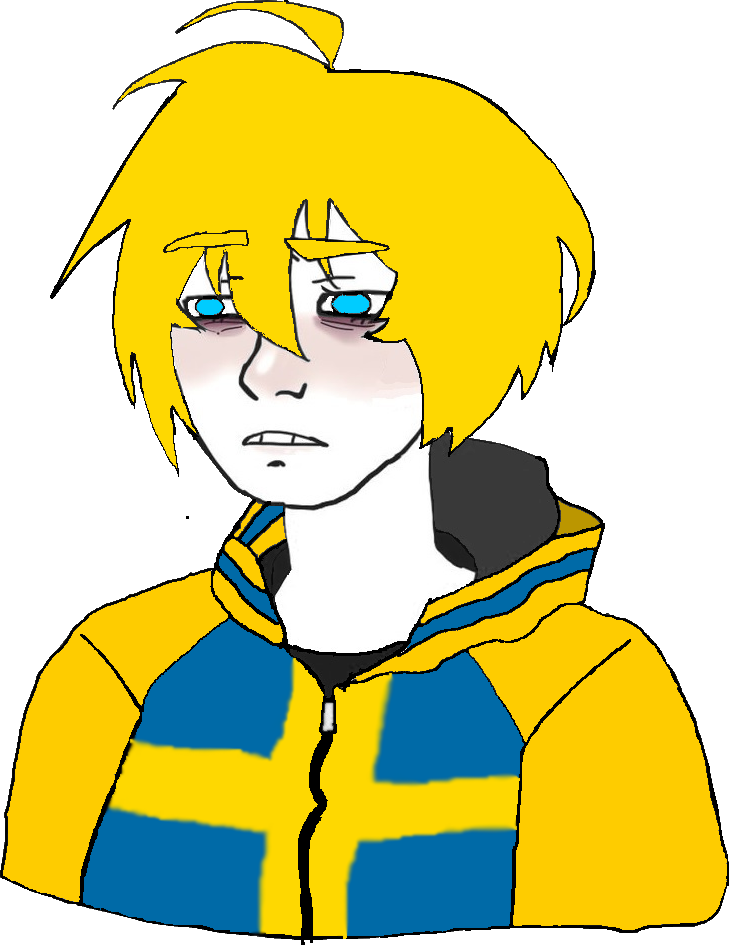
Label: 5_Twinkjak